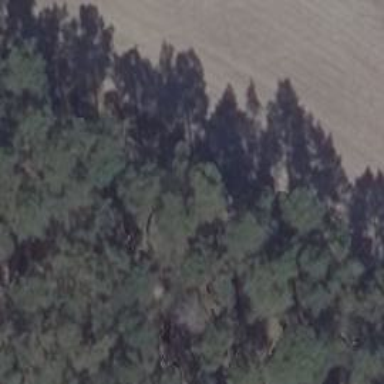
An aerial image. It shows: Hunting stand.